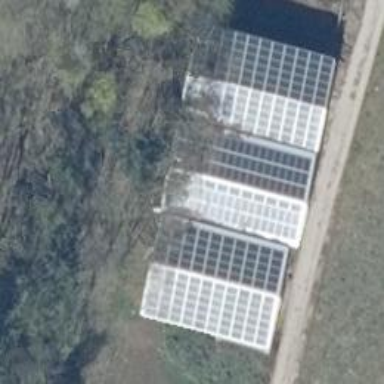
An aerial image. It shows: Solar photovoltaic panel generating electricity through small installation.